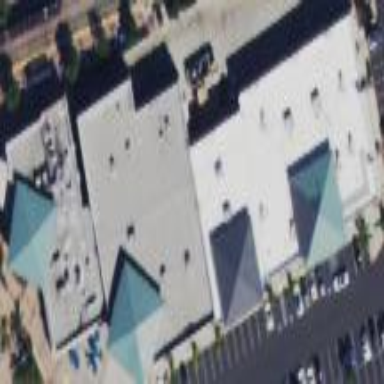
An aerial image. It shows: Commercial building.